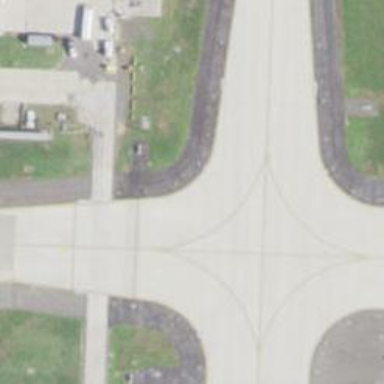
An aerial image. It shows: Image of taxiway at airport.